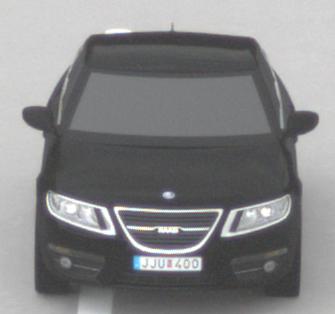
Make: Saab
Model: 5-Sep
Detailed model: 9-5 1.6T
Model produced from: 2010/06
Model produced until: 2011/12
Doors: 4
Color: black
Road condition: dry road
Daytime: midday
Contrast: low contrast